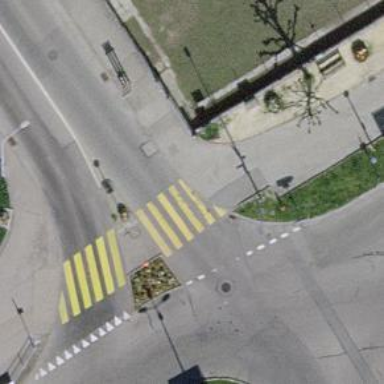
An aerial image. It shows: Uncontrolled zebra crossing with pedestrian island.